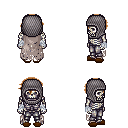
a pixel art fantasy rpg character, male body template, skeleton, gray tattered cape, metal pants, brown short bangs hairstyle, chain hood, white cloth bandages, brown slippers, four views (front, back, left, right), 2x2 character sprite sheet, small pixel art, hard edges, no anti-aliasing